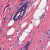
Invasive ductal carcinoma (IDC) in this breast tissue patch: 1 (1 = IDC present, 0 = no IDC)